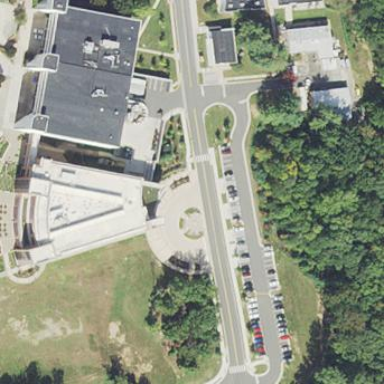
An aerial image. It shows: College building.